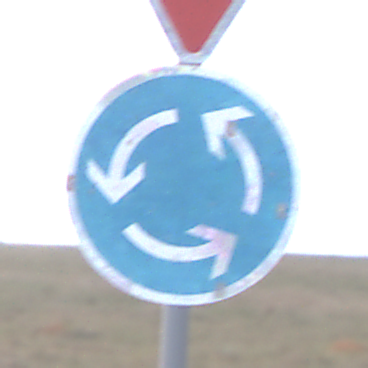
Verkehrszeichen: Kreisverkehr
Zusatzzeichen oben: VorfahrtGewaehren
Umgebung: Outdoor, Nature
Tageszeit: SunriseSunset
Wetter: Overcast
Licht: Natural
Jahreszeit: NotSpecified
Kontrast: LowContrast